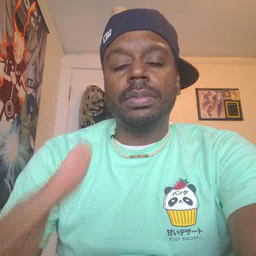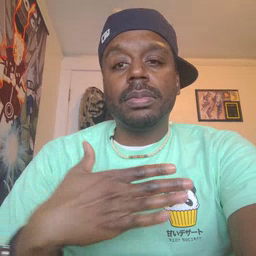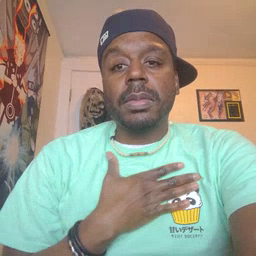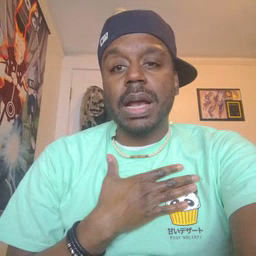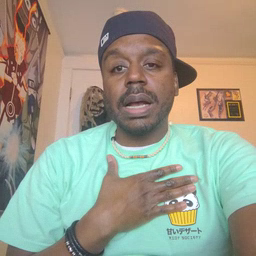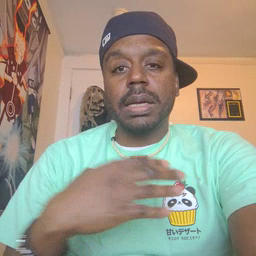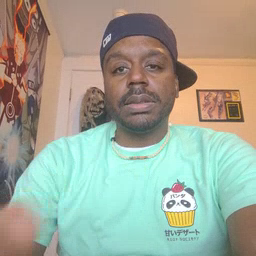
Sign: minemy